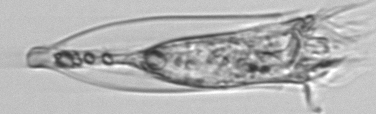
Label: Favella